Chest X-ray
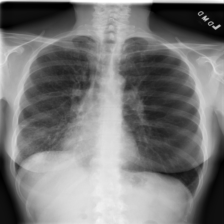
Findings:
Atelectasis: negative
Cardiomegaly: negative
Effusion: negative
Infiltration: negative
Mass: negative
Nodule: negative
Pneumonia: negative
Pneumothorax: positive
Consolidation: negative
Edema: negative
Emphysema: negative
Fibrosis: negative
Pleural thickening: negative
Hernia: negative